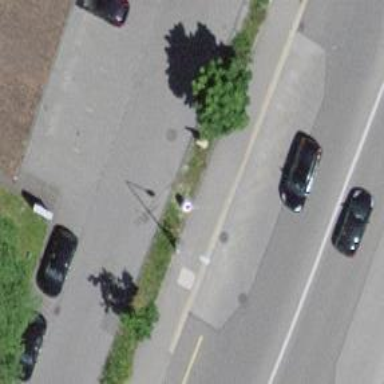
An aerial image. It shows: Bus stop with platform for public transport.